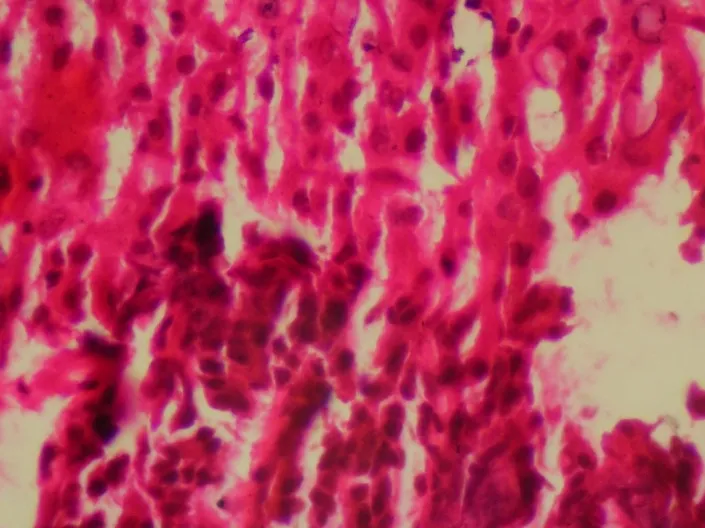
Histopathology showed atypical hepatocyte clusters with large hyperchromatic pleomorphic nuclei with scanty cytoplasm, reactive fibrosis and areas of fatty change and spotty necrosis.
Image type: pathology (h&e)